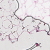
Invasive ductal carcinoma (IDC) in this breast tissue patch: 0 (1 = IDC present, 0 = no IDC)